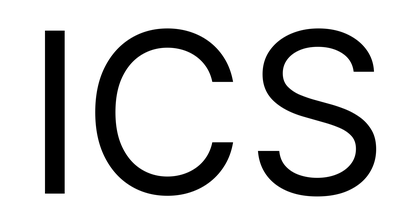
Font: Inter_Regular